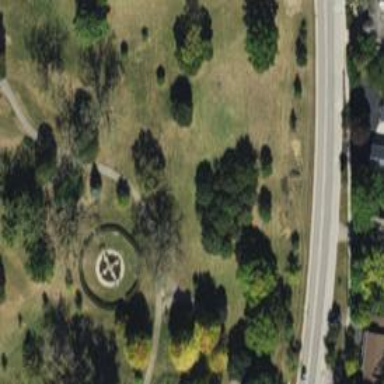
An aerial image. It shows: Disc golf hole.